Field crop: maize
Growth stage: 2
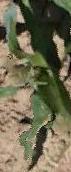
Species: maize